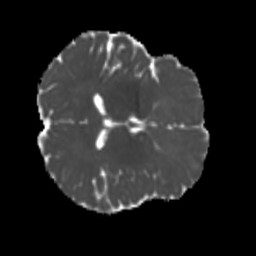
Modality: MD
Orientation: axial
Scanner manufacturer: siemens
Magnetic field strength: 3 T
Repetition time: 4 s
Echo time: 0.0594 s